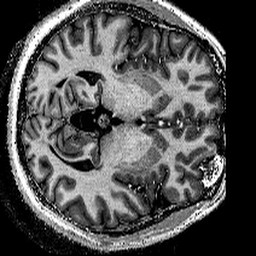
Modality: T1w
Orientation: axial
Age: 33
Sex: male
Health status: healthy
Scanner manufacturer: siemens
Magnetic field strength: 9.4 T
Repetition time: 6 s
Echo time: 0.003 s